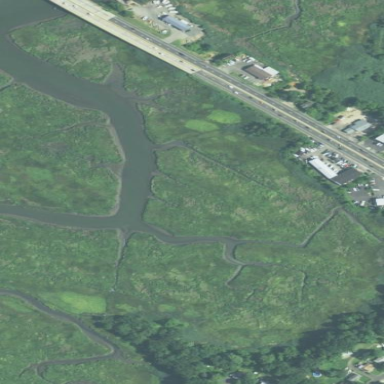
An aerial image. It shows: Marsh wetland.